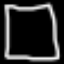
Label: square